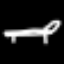
Label: bed